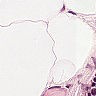
Metastatic tissue present: no